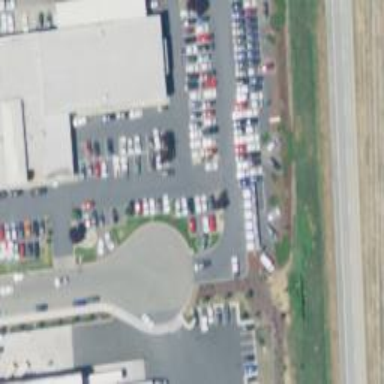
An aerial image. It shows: Building housing car shop.